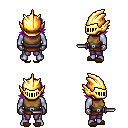
a pixel art fantasy rpg character, male body template, dark elf, purple skin, leather chest armor, magenta pants, purple swoop hairstyle, gold helm, metal gloves, brown slippers, dagger, four views (front, back, left, right), 2x2 character sprite sheet, small pixel art, hard edges, no anti-aliasing